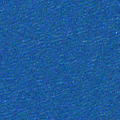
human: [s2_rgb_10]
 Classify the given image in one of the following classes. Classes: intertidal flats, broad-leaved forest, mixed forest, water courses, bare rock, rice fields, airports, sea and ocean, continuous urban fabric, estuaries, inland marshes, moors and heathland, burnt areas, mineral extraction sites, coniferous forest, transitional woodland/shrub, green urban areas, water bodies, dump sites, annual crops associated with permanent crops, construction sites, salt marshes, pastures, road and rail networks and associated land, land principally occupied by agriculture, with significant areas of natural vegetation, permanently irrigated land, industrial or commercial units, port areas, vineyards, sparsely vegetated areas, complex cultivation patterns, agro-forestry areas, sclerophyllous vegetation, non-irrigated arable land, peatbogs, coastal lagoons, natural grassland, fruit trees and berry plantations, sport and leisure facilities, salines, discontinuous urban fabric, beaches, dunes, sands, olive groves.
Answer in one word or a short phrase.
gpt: sea and ocean